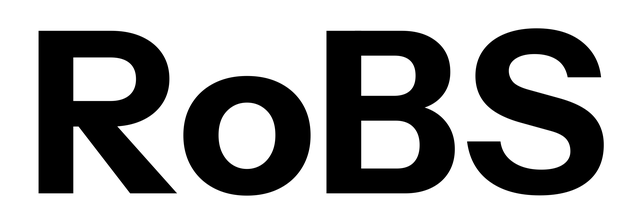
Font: InstrumentSans_Bold